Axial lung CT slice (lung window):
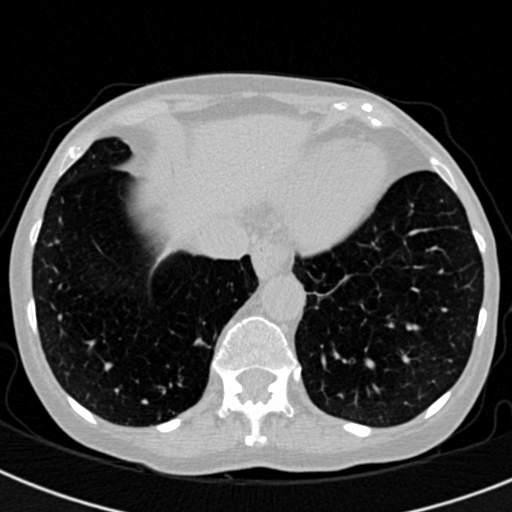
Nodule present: no